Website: crate-barrel
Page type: newsletter-management
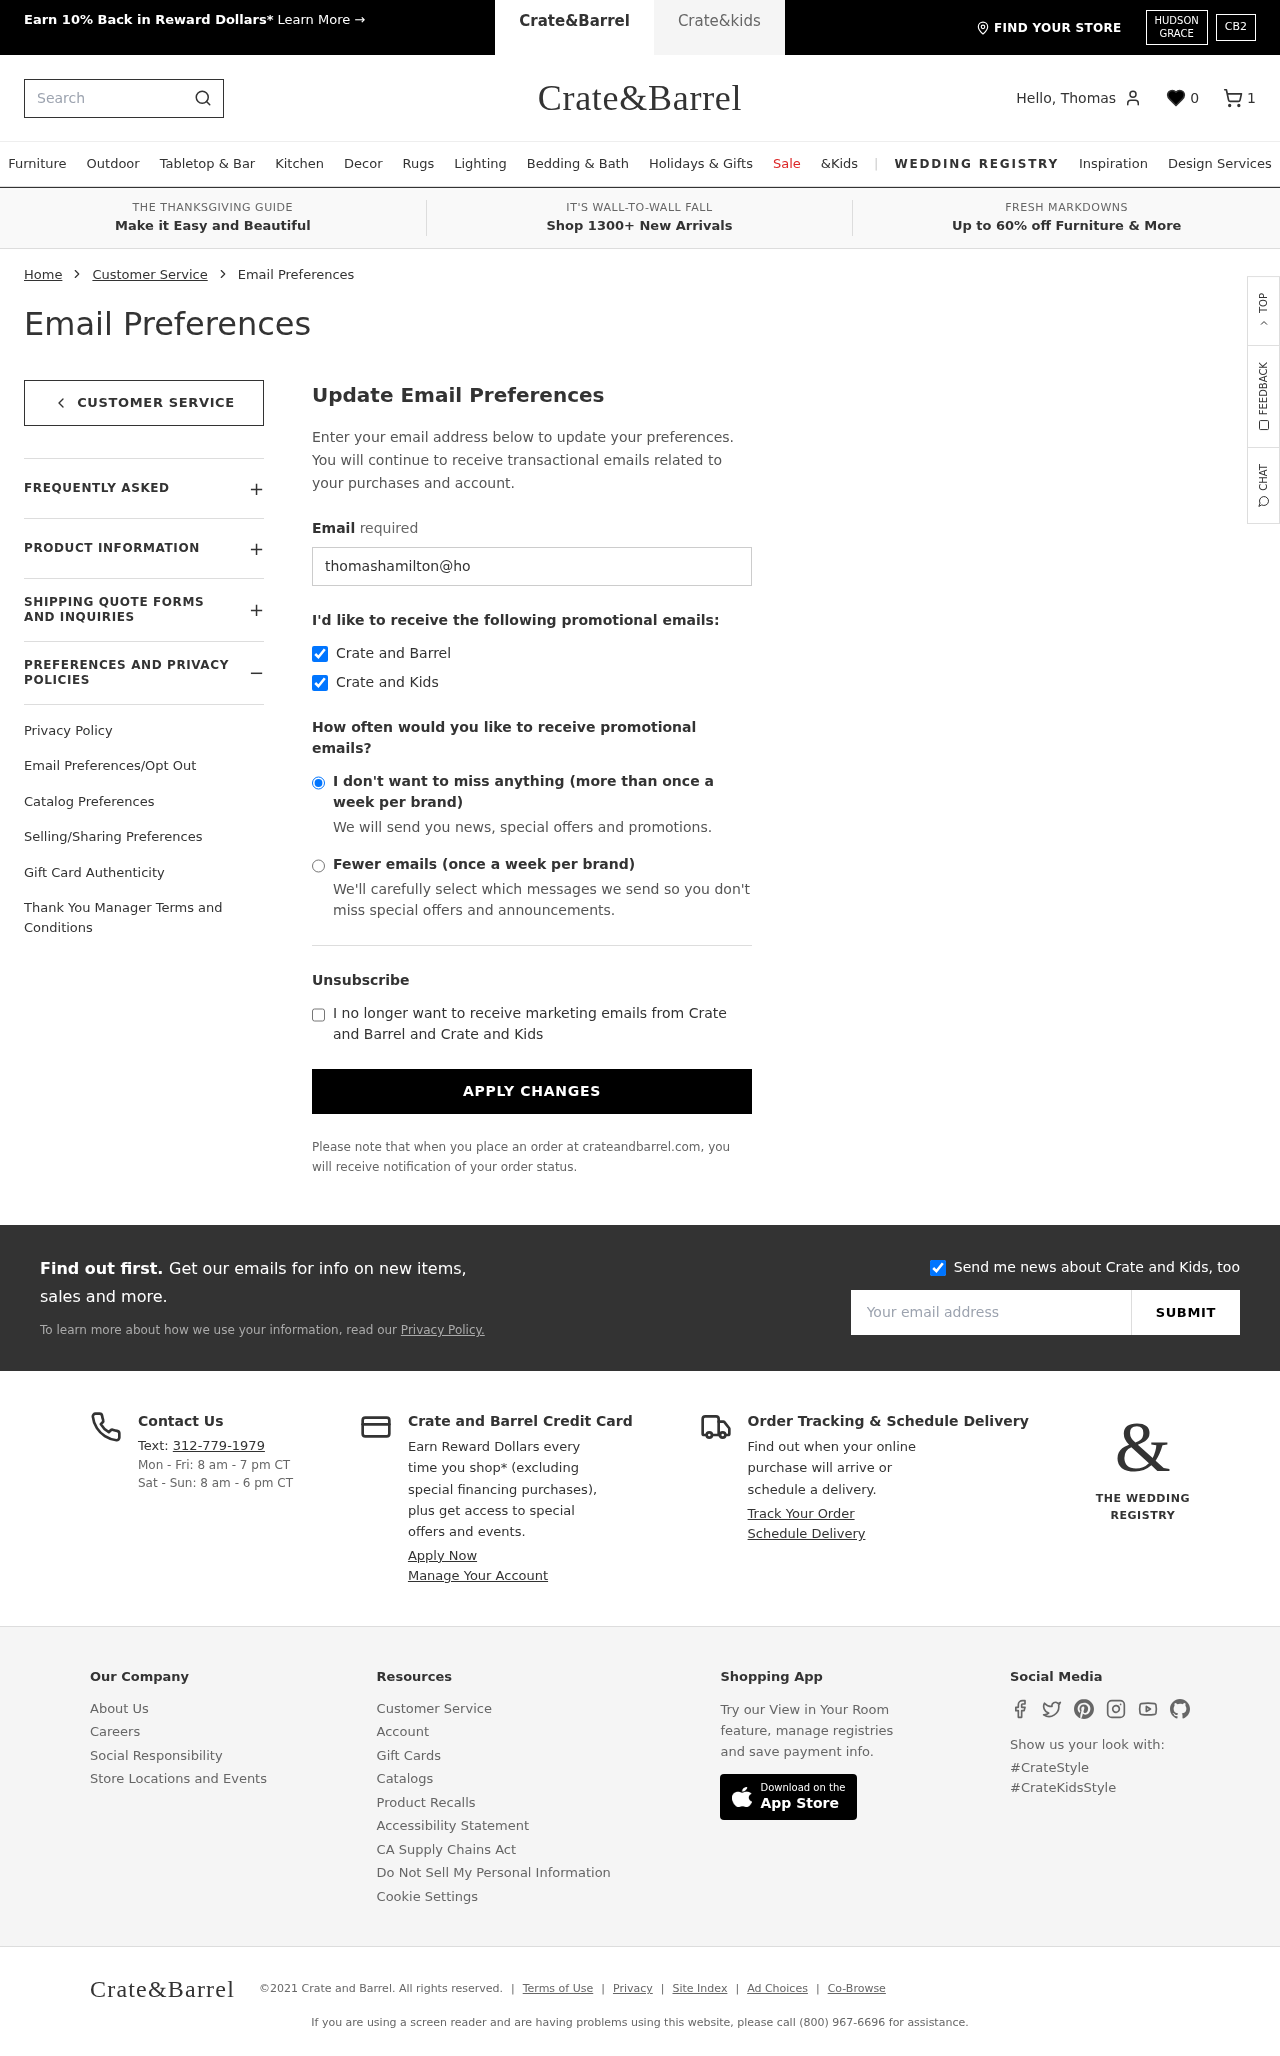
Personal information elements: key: PII_EMAIL
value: thomashamilton@hotmail.com
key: PII_FIRSTNAME
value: Thomas
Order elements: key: ORDER_NUM_ITEMS
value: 1
Search elements: key: HEADER_SEARCH
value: Search
Other elements: key: FAVORITES_COUNT
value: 0